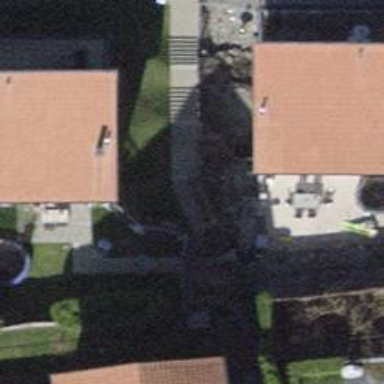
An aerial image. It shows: Set of steps on the road.